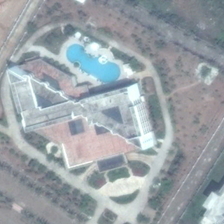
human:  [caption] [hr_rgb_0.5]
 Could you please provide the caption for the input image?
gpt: a large building with a swimming pool is surrounded by sparse green trees in a resort .

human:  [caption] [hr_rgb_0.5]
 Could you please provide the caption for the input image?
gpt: a large building with a swimming pool is surrounded by sparse green trees in a resort .

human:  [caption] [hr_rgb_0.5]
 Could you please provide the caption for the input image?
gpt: a large building with a swimming pool is surrounded by sparse green trees in a resort .

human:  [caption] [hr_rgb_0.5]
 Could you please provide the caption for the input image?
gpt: a large building with a swimming pool is surrounded by sparse green trees in a resort .

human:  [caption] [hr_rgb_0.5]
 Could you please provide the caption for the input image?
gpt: a large building with a swimming pool is surrounded by sparse green trees in a resort .